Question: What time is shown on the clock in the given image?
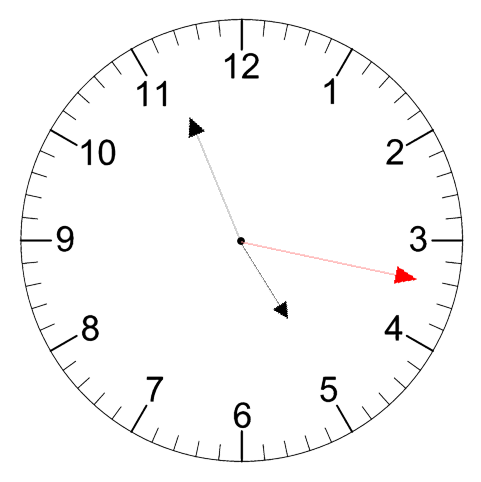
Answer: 04:56:17